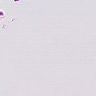
Metastatic tissue present: no